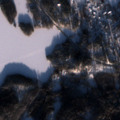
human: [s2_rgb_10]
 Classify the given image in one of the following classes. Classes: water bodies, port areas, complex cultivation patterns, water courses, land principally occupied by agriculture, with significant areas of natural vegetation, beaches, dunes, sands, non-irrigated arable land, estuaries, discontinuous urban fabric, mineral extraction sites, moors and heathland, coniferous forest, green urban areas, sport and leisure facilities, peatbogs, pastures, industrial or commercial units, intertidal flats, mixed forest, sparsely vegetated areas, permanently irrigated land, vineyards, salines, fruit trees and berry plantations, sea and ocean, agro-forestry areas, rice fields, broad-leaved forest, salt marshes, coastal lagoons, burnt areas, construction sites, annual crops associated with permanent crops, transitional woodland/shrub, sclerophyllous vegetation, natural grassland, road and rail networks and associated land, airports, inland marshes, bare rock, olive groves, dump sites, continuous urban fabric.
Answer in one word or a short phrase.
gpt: discontinuous urban fabric, coniferous forest, mixed forest, water bodies